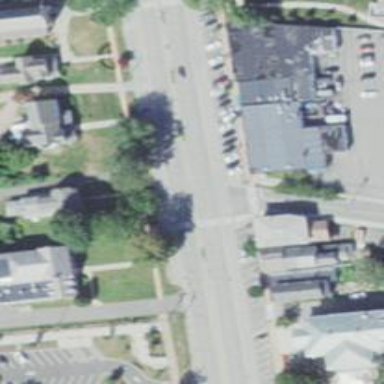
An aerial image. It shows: Secondary road with separate sidewalk.